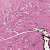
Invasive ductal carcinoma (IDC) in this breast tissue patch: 0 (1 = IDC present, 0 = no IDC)